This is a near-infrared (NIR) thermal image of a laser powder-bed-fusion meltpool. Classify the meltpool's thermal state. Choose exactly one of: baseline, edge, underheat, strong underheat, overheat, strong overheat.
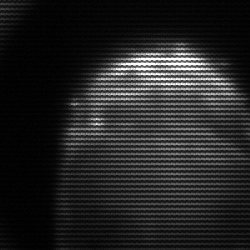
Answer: edge